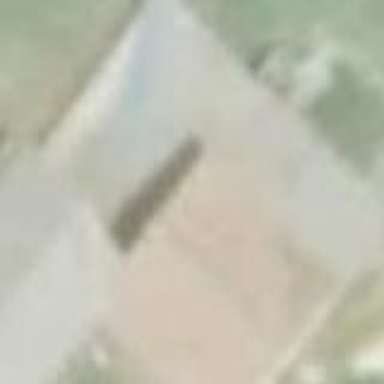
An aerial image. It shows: Shed.